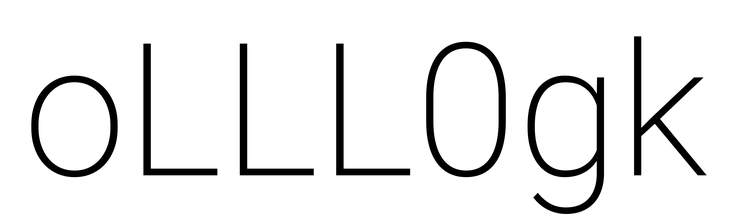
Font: Roboto_ExtraLight